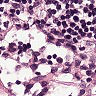
Metastatic tissue present: no